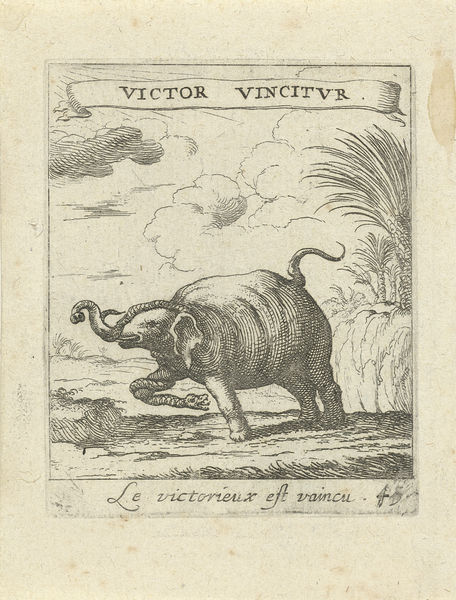
Titel: Olifant en slang
Künstler: Albert Flamen
Standort: Amsterdam
Institution: Rijksmuseum
Schlagwörter: kampf, wolken, tiere, white, black, yellow, palm, schlange, sieg, cloud, clouds, sky, tree, palmen, drawing, tail, french, wind, elefant, plains, palm trees, snake, sepia, victor, victory, elephant, florida, vincitur, vincitvr, le victorieux est vaincu, sky drawing, elephant victory